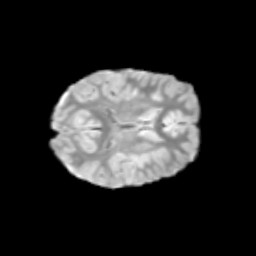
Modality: T2w
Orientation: axial
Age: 9
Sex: female
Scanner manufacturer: siemens
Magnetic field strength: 3 T
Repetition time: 3.8 s
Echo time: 0.07 s